Field crop: maize
Growth stage: 2
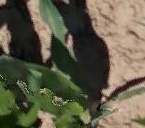
Species: maize